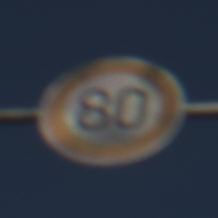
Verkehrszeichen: Geschwindigkeit80
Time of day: MorningAfternoon
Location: Outdoor (Nature)
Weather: Clear
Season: NotSpecified
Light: Natural